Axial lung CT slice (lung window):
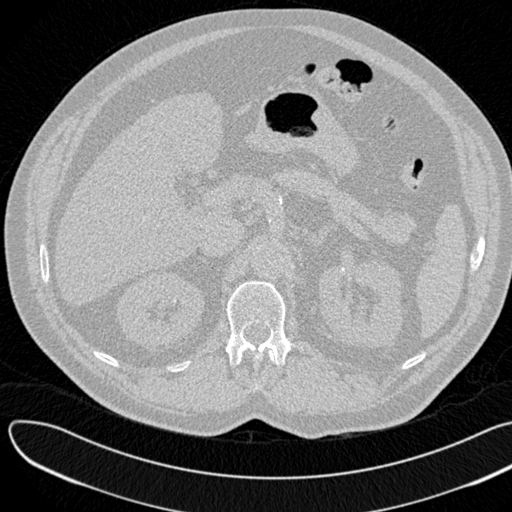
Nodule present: no